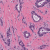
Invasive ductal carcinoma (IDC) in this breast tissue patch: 1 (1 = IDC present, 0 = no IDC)